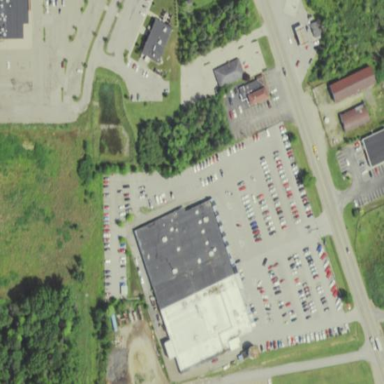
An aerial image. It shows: Building housing car shop.